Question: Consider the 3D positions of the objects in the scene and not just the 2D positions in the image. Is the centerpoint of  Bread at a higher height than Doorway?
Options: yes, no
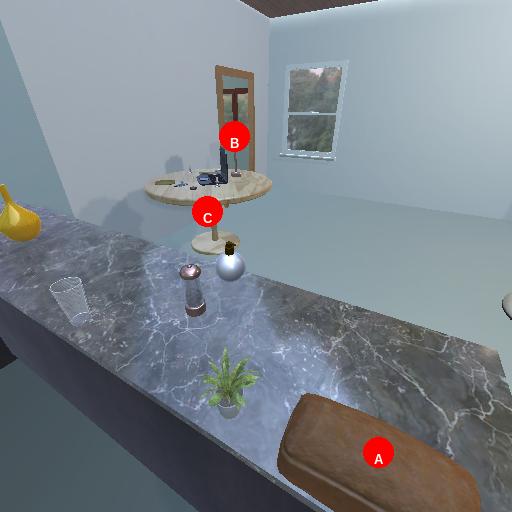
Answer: yes